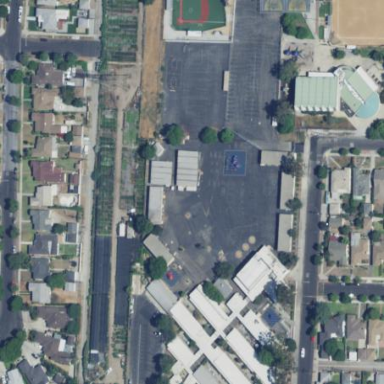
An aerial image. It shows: School.